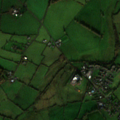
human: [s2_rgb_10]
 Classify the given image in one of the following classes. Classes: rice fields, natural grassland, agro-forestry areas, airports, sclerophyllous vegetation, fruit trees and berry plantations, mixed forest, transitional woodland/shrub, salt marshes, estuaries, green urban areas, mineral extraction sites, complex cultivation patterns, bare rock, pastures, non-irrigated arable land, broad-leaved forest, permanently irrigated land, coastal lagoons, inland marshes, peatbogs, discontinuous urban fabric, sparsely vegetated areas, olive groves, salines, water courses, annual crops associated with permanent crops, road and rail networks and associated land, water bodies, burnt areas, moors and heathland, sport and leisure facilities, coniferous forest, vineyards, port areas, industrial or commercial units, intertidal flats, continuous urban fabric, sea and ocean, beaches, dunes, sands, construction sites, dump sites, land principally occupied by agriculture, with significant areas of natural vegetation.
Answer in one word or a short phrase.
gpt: discontinuous urban fabric, pastures